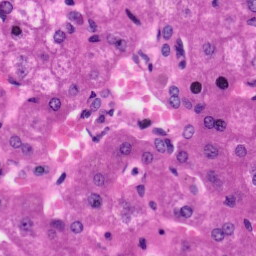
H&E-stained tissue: Liver